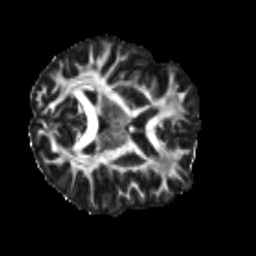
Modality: FA
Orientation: axial
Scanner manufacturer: siemens
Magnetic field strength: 3 T
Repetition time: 4 s
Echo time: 0.0594 s